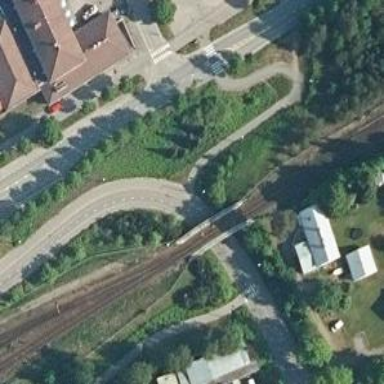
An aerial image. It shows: Continuous rail bridge over railway track.